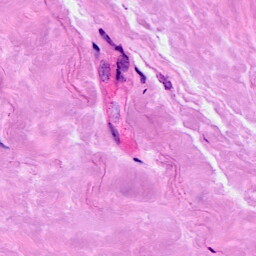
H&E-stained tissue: Breast